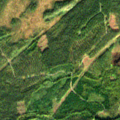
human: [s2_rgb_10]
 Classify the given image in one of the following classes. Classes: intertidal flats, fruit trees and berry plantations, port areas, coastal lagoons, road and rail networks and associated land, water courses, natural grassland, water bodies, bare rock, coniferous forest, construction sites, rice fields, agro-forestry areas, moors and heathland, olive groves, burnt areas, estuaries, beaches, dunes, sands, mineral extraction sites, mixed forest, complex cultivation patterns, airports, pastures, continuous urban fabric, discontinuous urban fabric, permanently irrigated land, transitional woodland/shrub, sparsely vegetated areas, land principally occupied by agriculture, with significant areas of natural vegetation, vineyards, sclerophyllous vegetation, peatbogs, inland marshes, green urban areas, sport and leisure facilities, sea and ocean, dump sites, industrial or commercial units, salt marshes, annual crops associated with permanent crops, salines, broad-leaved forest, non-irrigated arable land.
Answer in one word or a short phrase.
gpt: coniferous forest, mixed forest, transitional woodland/shrub, peatbogs